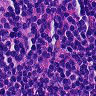
Metastatic tissue present: no